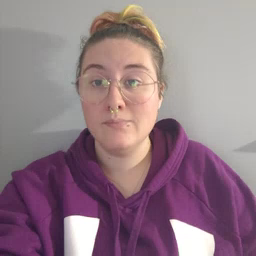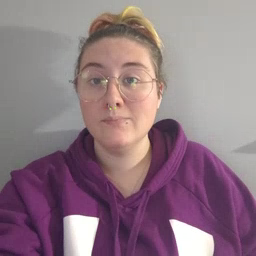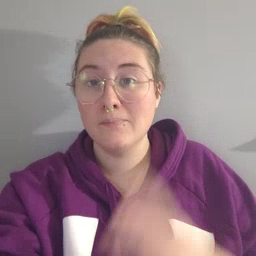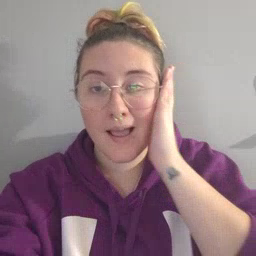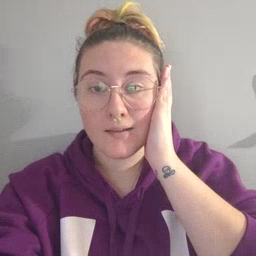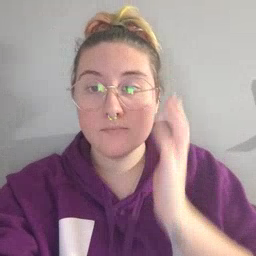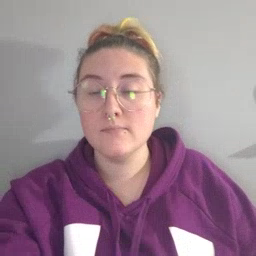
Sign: bed